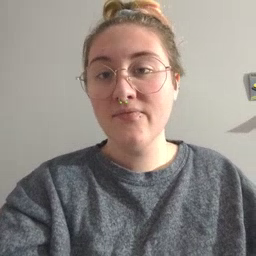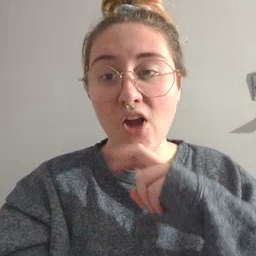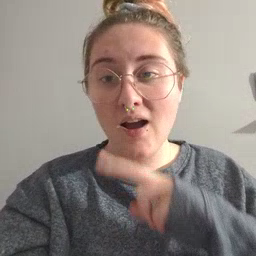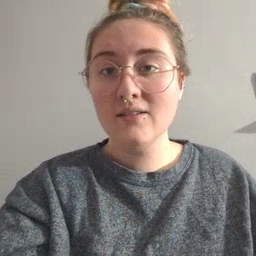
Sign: frog